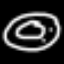
Label: donut